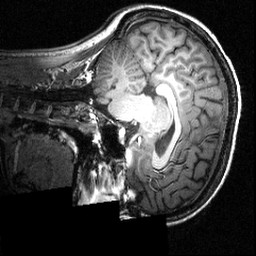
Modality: T1w
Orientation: sagittal
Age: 21
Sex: female
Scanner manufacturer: siemens
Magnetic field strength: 3.951 T
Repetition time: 1.5 s
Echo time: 0.00335 s